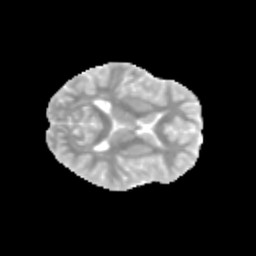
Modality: MD
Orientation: axial
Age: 13
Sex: female
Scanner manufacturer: siemens
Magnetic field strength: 3 T
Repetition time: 3.8 s
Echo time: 0.07 s